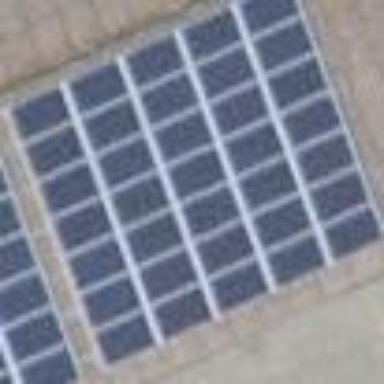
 consisting of solar photovoltaic panels."